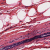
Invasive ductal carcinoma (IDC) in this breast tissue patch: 0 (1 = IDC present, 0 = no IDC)